Field crop: maize
Growth stage: 2
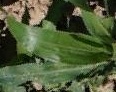
Species: maize